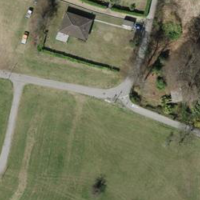
EUNIS habitat code: 55
Species observed at this site:
Phytolacca americana